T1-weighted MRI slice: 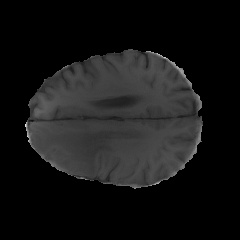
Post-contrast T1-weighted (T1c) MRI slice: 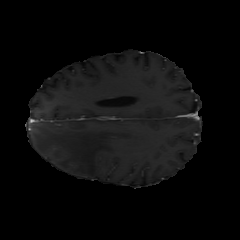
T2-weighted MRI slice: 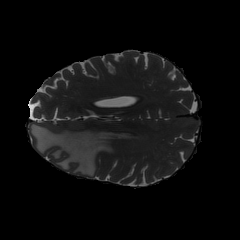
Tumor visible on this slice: yes